Interaction volume radius: 5 \u00c5
Interaction volume height: 45 \u00c5
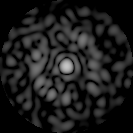
Disorder parameter: 0.7978